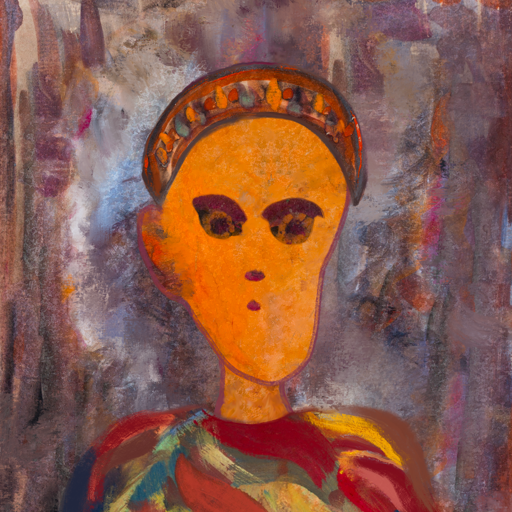
Background: Hypocrite, Head And Neck Front: Hypocrite, Face Front: Doll, Bust: Mother_And_Son_Son, Hair Front: Blank, Head Accessory: Hypocrite, Second Necklace: Blank, Necklace: Blank, Baby: Blank